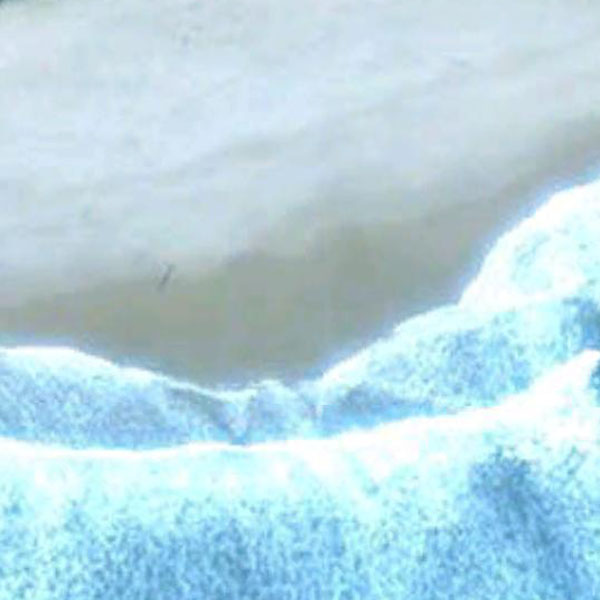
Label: Beach